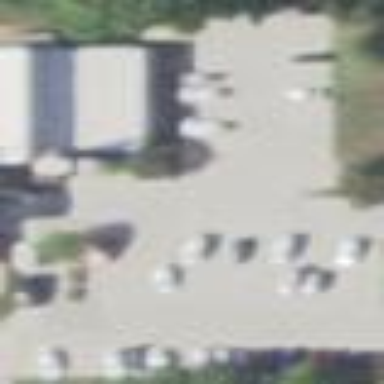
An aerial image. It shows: Parking area.